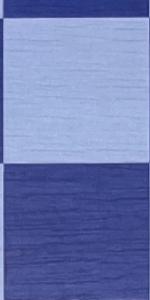
Label: Empty